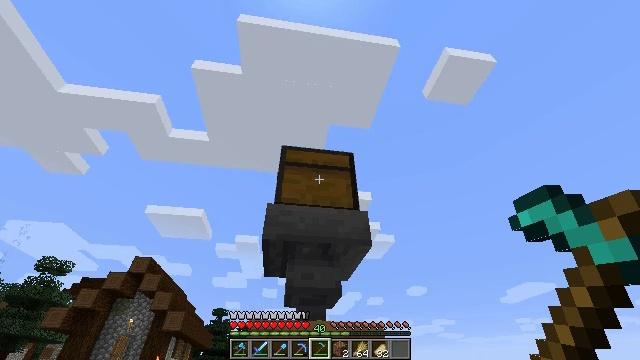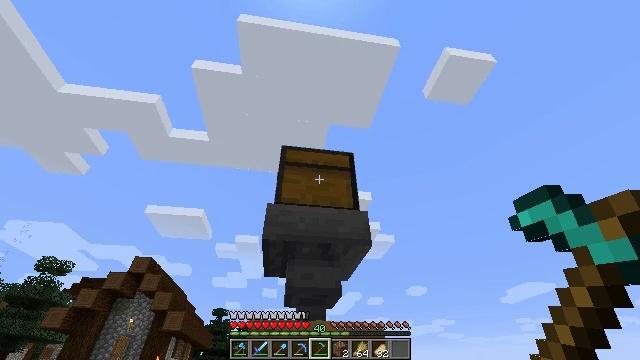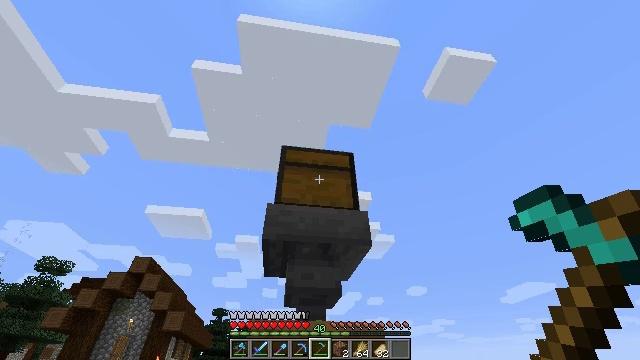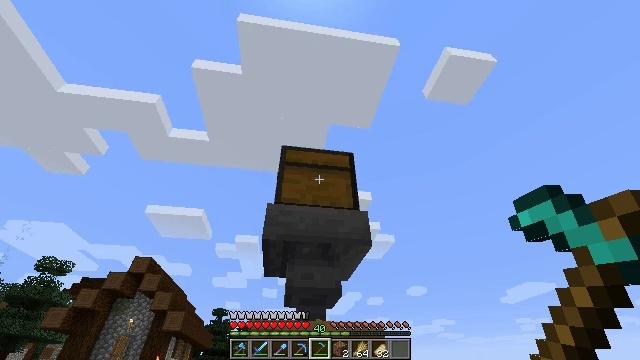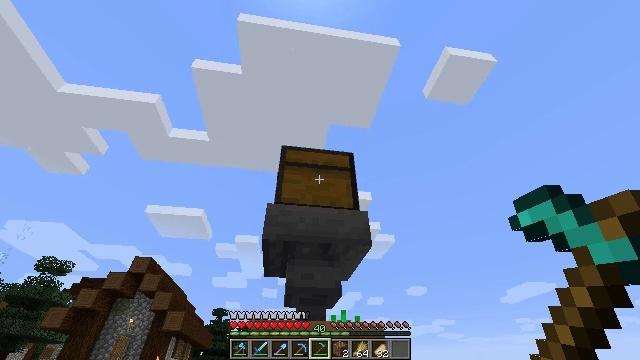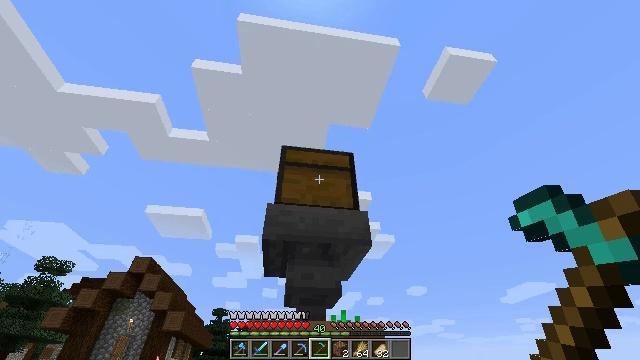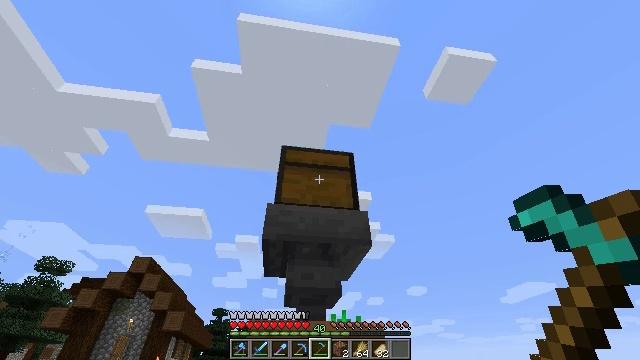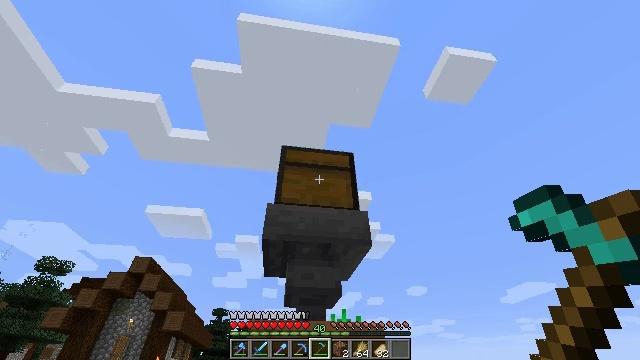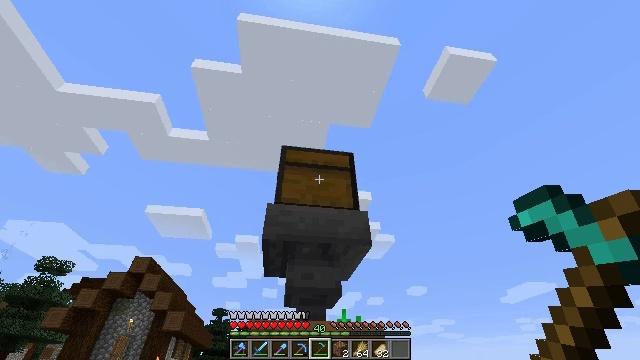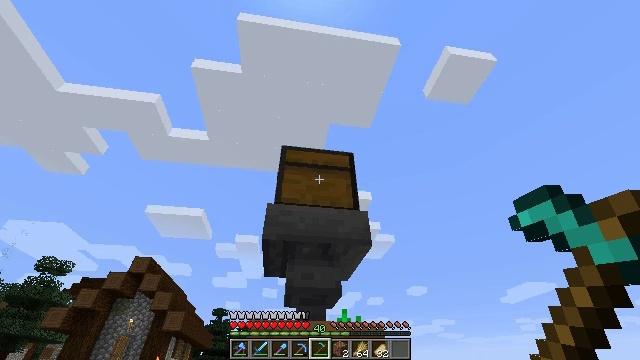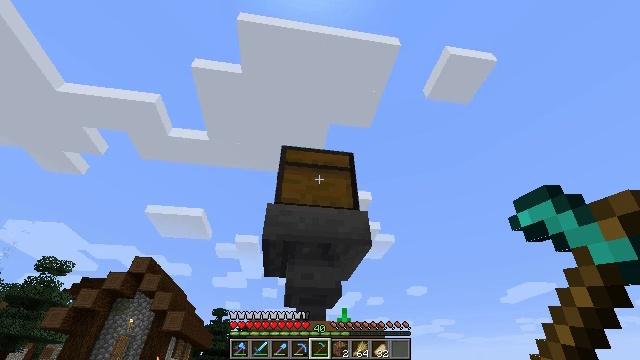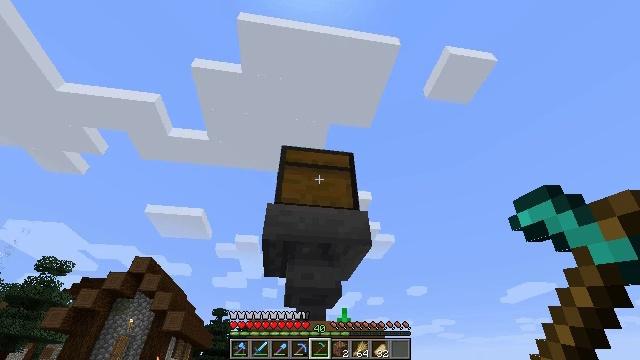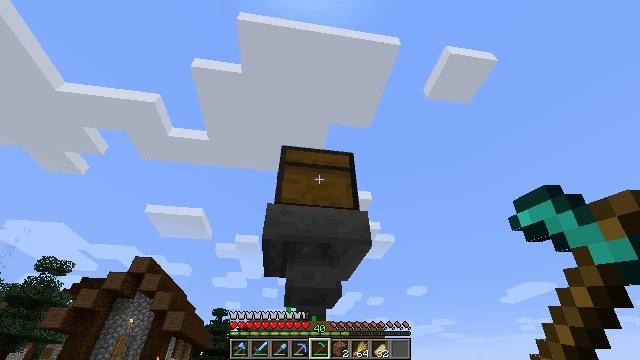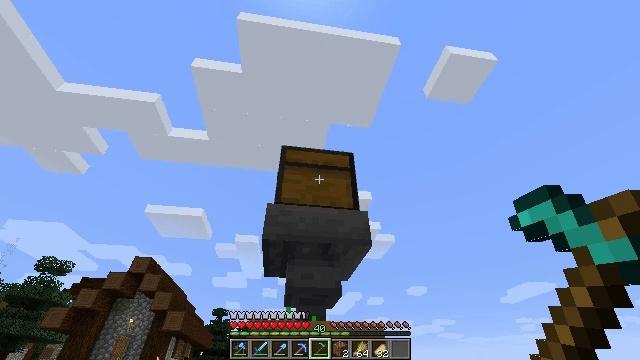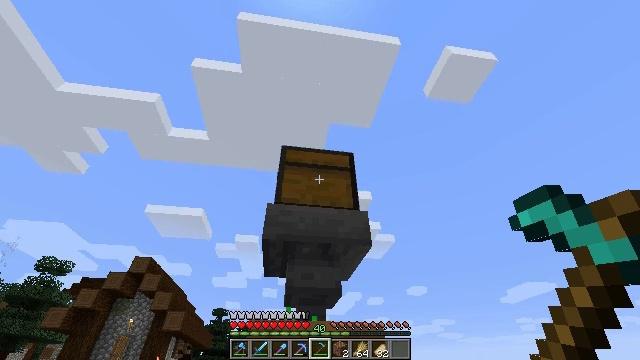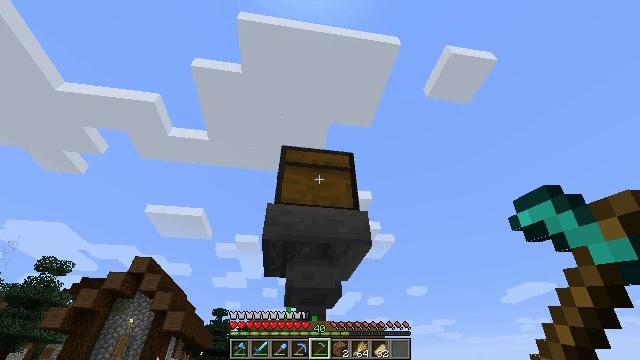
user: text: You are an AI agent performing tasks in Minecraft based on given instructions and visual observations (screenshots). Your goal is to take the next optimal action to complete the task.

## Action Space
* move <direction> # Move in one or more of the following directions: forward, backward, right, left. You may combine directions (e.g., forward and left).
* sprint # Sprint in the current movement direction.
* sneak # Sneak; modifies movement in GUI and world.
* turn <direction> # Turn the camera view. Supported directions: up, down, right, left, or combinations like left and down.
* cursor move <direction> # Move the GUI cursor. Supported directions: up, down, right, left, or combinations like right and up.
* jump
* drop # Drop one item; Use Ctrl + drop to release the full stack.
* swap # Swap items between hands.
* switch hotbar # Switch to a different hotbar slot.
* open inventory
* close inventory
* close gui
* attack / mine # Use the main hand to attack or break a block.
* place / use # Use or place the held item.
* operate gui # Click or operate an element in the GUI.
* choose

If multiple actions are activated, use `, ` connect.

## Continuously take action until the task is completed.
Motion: motion action
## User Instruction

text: Dig up carrots from the soil.
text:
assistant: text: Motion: no_op
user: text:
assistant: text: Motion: no_op
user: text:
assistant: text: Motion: no_op
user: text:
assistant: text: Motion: no_op
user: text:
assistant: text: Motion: no_op
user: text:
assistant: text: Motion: no_op
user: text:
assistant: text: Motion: no_op
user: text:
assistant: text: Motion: no_op
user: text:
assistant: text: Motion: no_op
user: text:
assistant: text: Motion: no_op
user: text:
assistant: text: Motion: no_op
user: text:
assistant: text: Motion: no_op
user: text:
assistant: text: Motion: no_op
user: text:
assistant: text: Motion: no_op
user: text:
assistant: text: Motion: no_op
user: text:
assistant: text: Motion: no_op
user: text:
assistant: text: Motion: no_op
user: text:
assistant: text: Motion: no_op
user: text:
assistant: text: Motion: no_op
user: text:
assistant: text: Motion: no_op
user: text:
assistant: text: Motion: no_op
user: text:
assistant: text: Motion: no_op
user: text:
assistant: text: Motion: no_op
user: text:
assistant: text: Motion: no_op
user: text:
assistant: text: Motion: no_op
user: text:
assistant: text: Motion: no_op
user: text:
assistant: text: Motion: no_op
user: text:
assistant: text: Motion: no_op
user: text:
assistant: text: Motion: no_op
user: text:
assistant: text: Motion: no_op